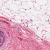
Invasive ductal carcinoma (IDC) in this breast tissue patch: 0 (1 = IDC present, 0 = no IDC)